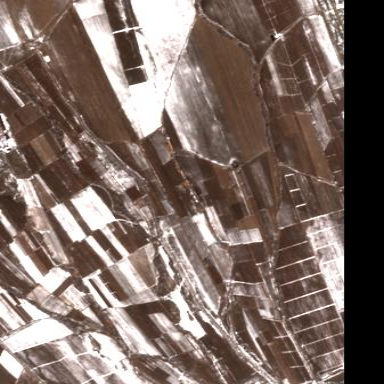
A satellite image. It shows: Picturesque farmland scene.